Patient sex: M
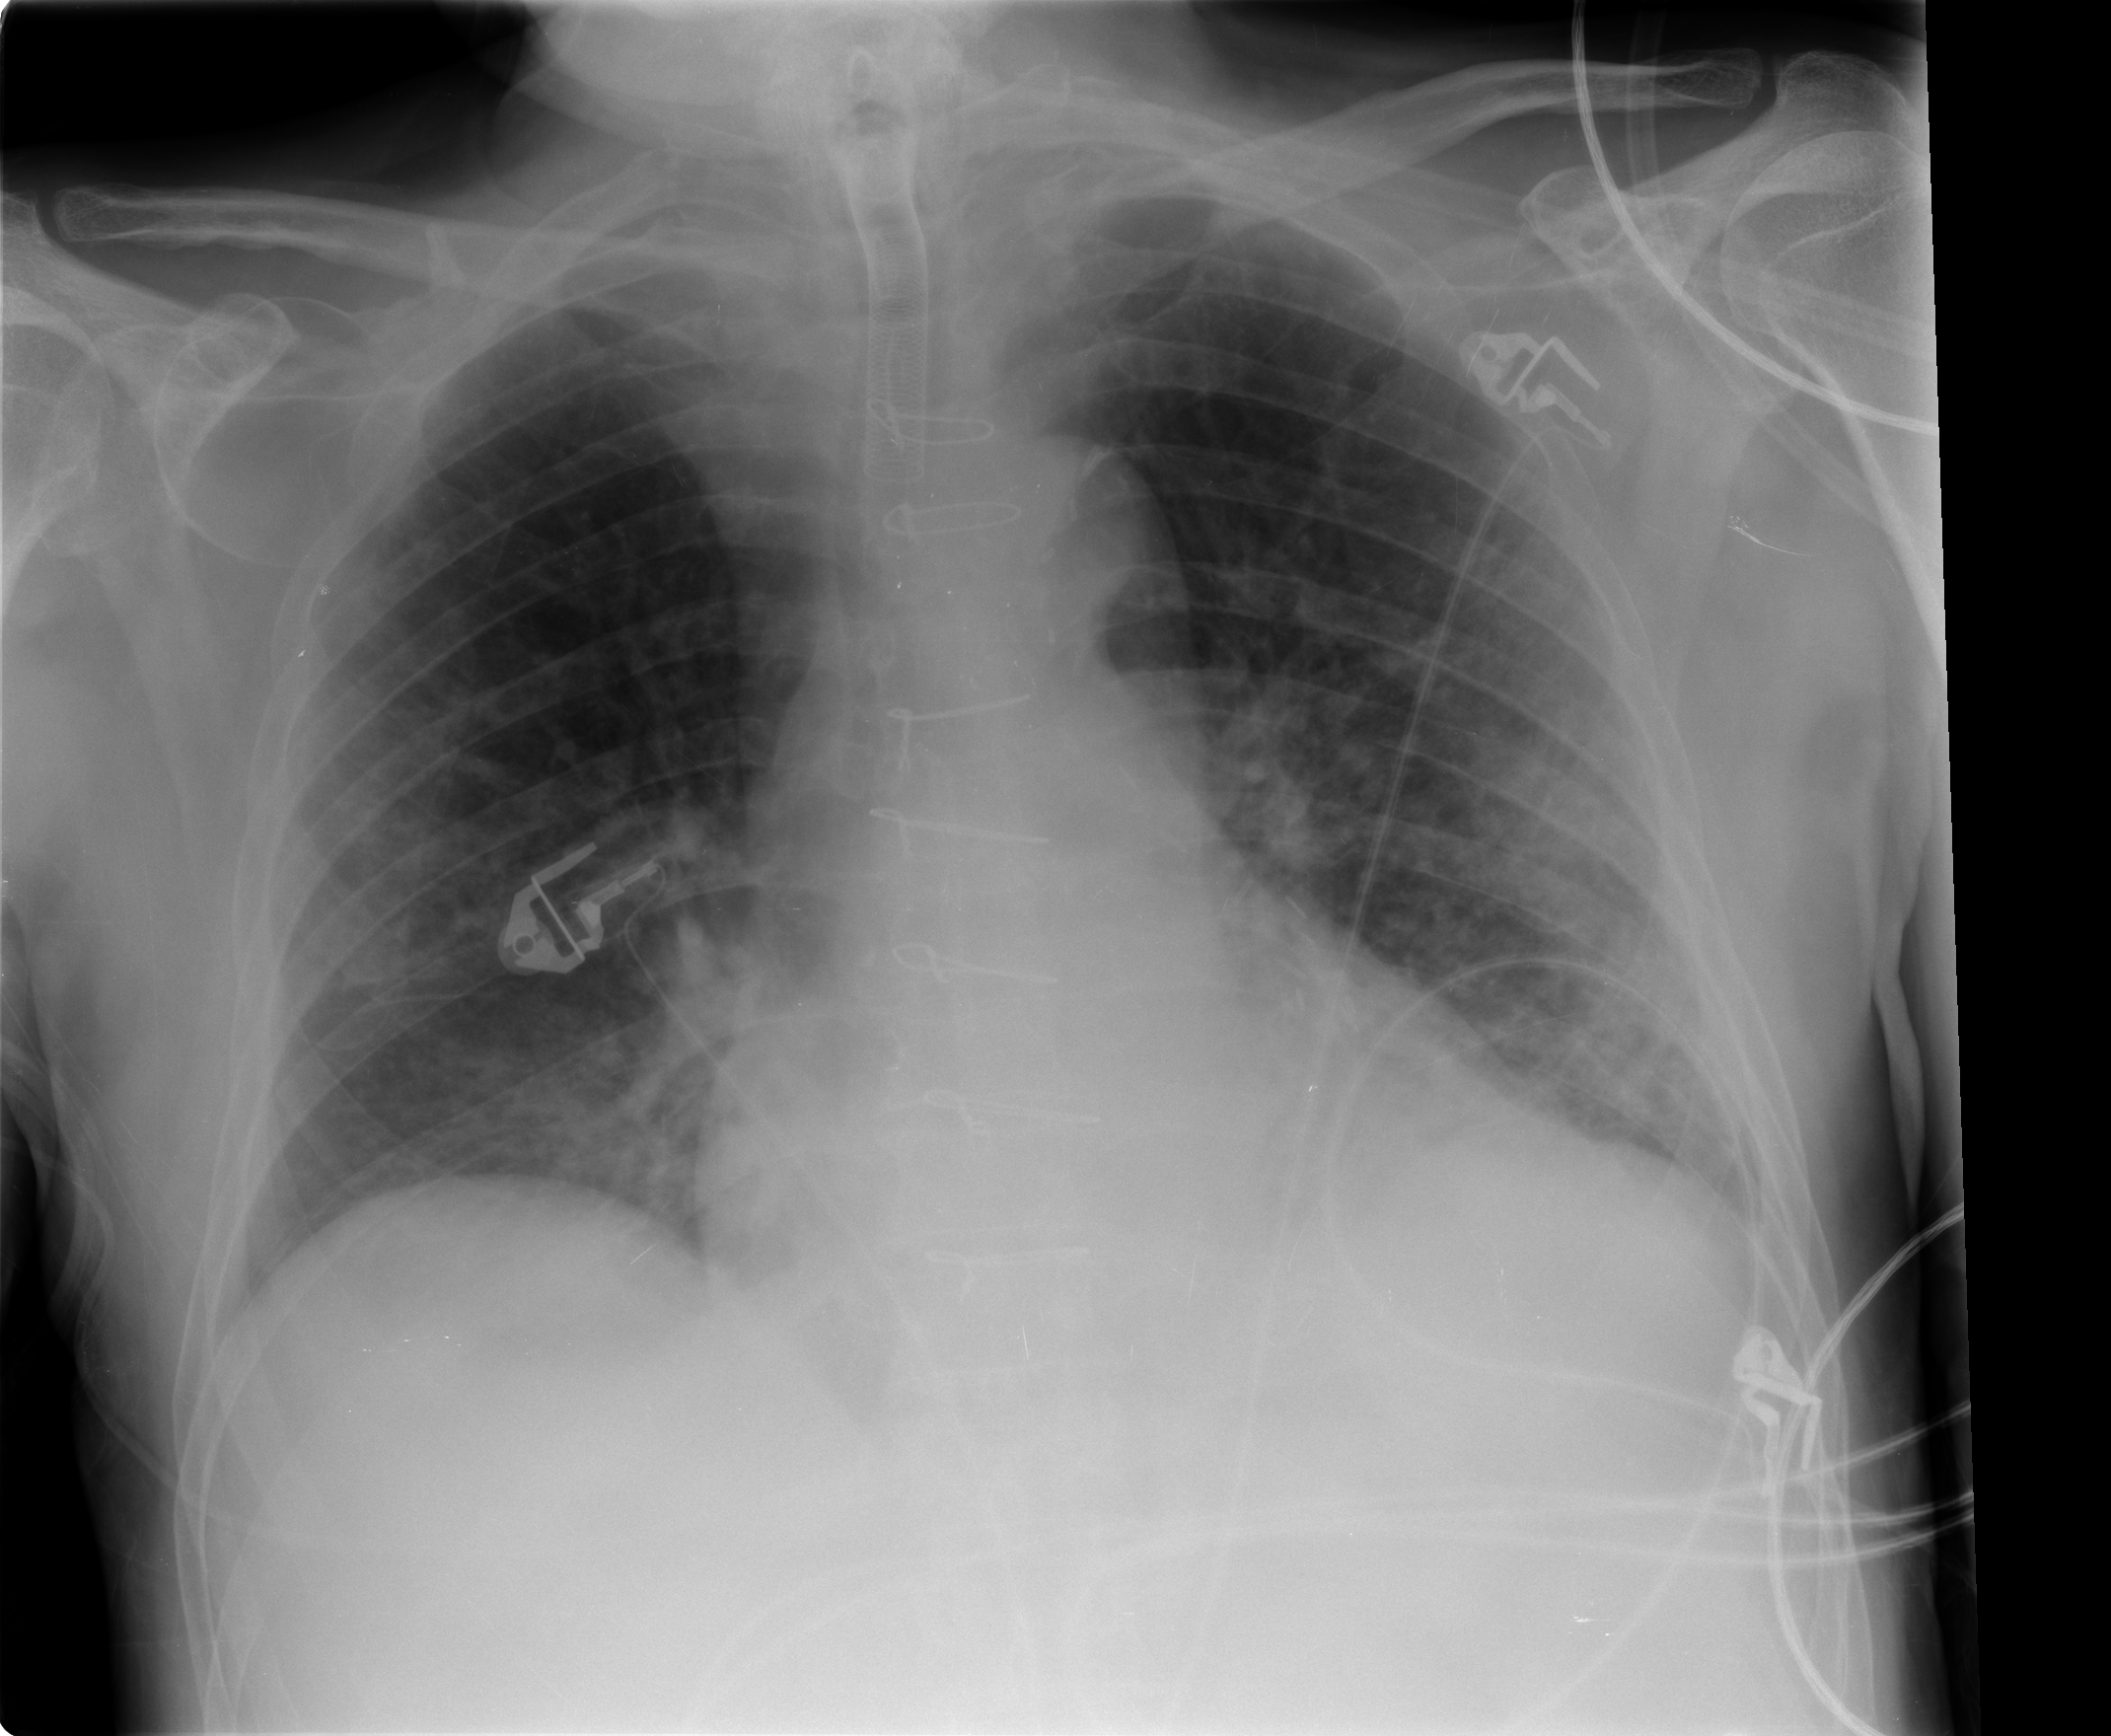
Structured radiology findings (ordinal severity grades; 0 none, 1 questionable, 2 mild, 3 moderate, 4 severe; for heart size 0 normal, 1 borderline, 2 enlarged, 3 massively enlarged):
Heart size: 2
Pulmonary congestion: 1
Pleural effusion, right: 0
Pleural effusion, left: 0
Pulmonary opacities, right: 0
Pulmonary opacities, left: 1
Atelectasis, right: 2
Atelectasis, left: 2